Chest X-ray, AP view. Patient: 45 years old, sex M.
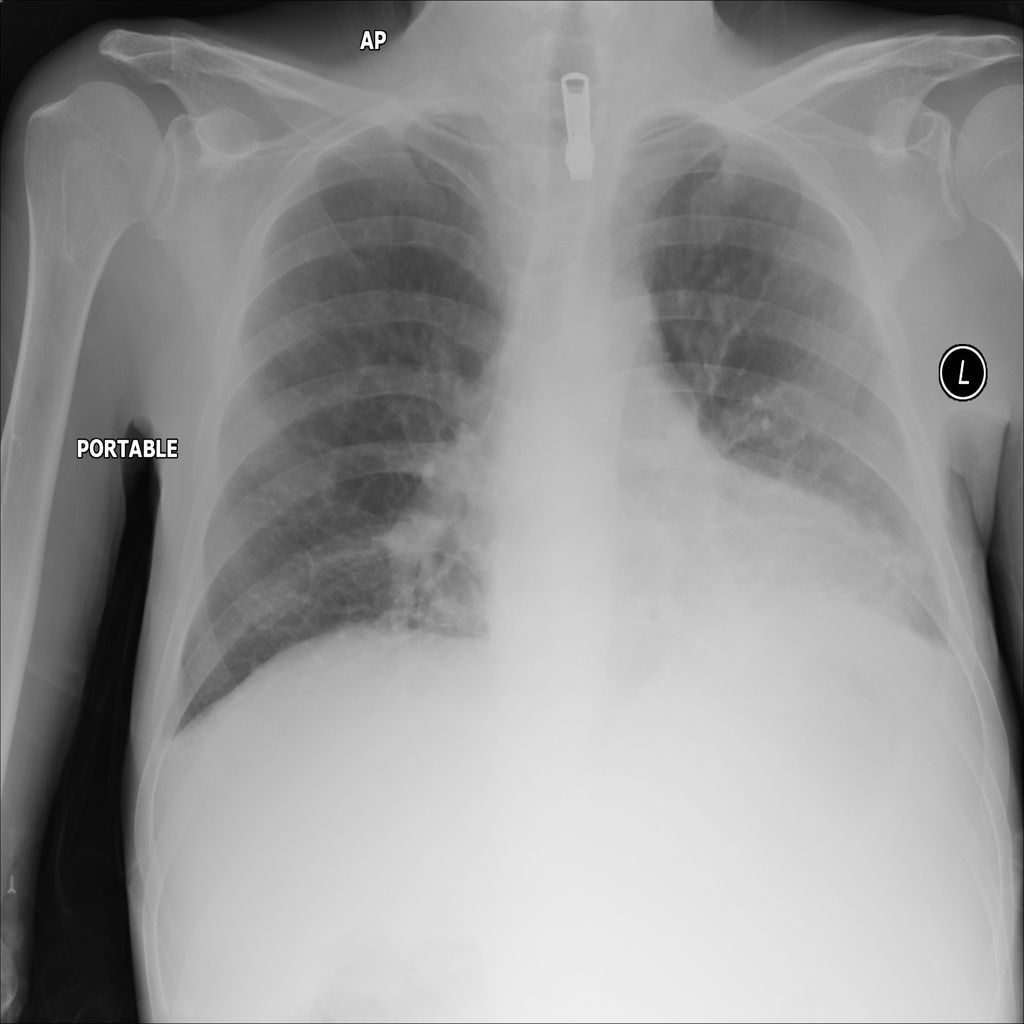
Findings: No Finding